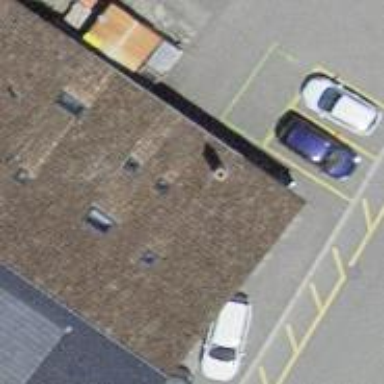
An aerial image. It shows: Charging station.